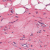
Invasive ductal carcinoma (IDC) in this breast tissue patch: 0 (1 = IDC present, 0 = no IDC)